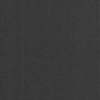
Label: dusty